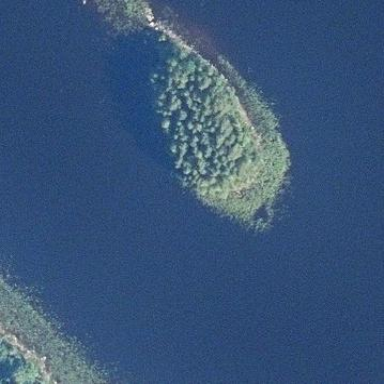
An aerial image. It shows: Serene lake surrounded by nature.